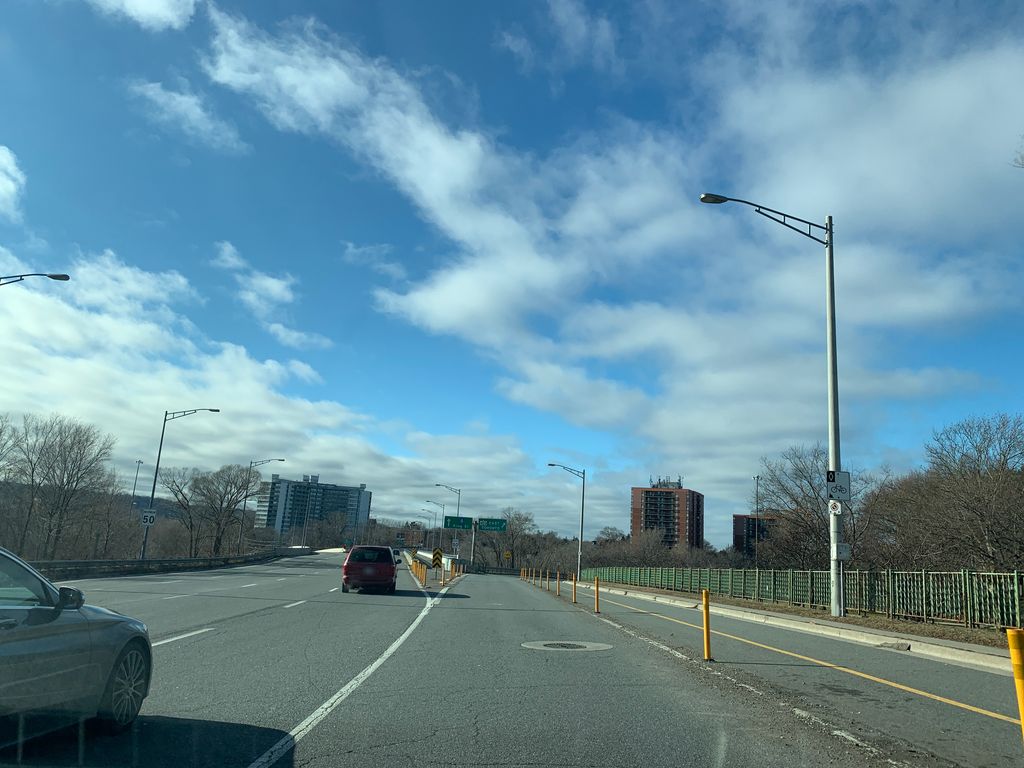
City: hamilton